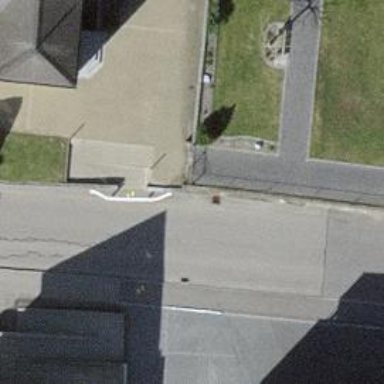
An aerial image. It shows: Set of steps on the road.